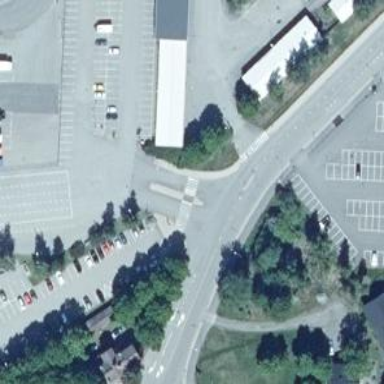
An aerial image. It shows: Asphalt road designated for service vehicles.